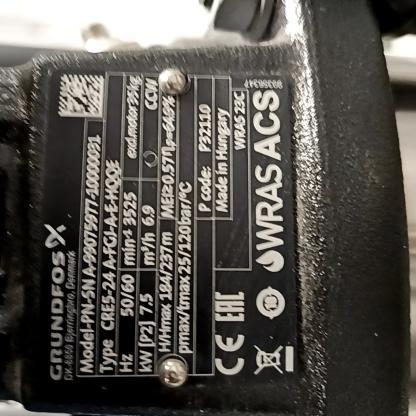
Klasa: tabliczka-znamionowa